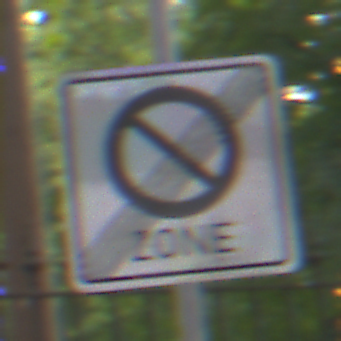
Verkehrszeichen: EndeEingeschraenktesHalteverbotZone
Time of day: MorningAfternoon
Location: Outdoor (Urban)
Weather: Overcast
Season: NotSpecified
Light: Natural